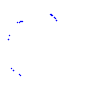
Particle: kaon